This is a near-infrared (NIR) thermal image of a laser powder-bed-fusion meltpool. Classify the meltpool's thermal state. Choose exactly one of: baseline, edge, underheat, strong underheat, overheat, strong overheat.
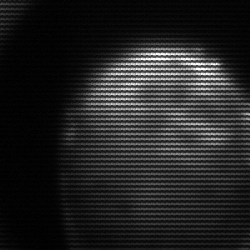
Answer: edge